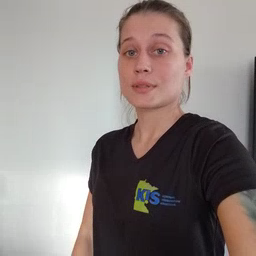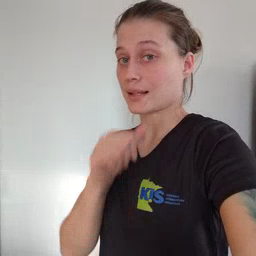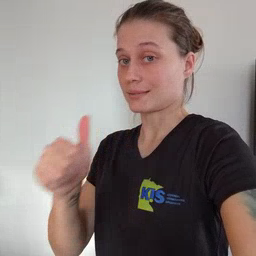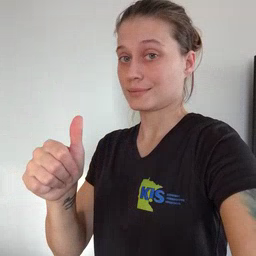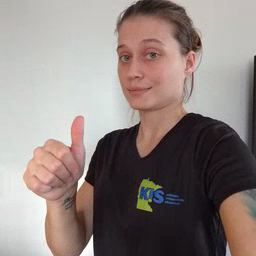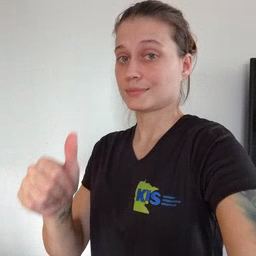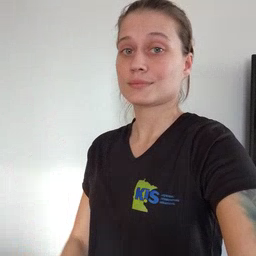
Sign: not